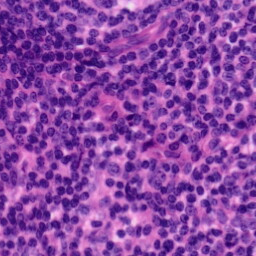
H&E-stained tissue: Tonsil